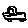
Label: car